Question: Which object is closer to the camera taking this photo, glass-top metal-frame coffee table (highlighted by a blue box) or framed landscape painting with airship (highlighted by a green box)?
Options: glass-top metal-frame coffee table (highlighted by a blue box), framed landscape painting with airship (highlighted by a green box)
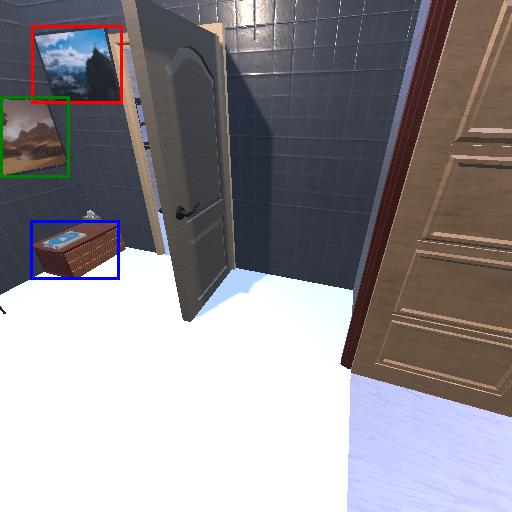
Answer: glass-top metal-frame coffee table (highlighted by a blue box)